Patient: sex F, age 58
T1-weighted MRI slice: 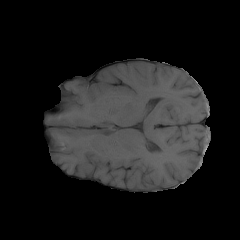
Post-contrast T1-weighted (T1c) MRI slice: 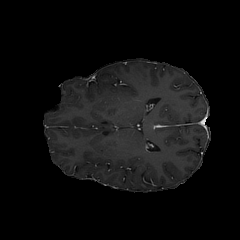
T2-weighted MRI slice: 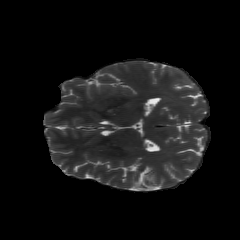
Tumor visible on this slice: no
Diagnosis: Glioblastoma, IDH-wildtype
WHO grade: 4